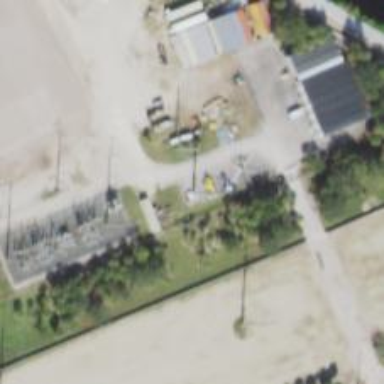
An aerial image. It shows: Power tower.